Question: Many sources, e.g. <URL>, claim the key of a dictionary can be of many data types beyond string. However, when I tried integers and dates as keys, it fails. Can someone explain?
I tried the answer of @Tim Williams below, it works. What I had before was
'''
Private Sub trial()
Dim dict As New Dictionary
dt = 1
'vols.marketDate = Date
dict.Add dt, 4 'vols
c = dict(dt)
End Sub
'''
Does my way of defining a dictionary make a difference compared to that of @Tim Williams?
---
The second part of my question has to do with the value of a dictionary. I ran the following VBA code, attempting to use a user defined structure as the value of a diction, and encountered the error message:

'''
Public Type volSurface
marketDate As Date
End Type
Private Sub trial()
Dim dict As New Dictionary, vols As volSurface
dt = 1
vol.marketDate = Date
dict.Add dt, vols
c = dict(dt)
End Sub
'''
Does this mean I can not use a structure as a value in a dictionary or there is something else I did wrong? If it is the latter case, how can I remedy it?
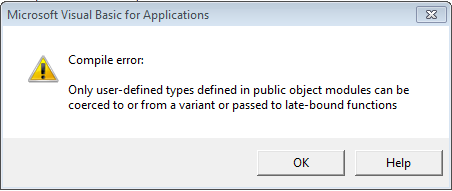
Answer: No problem here:
'''
Sub Tester()
Dim d, k
Set d = CreateObject("scripting.dictionary")
d.Add 1, 1
d.Add "a", 2
d.Add #1/2/1978#, 3
d.Add CDbl(66), 4
d.Add CSng(99), 5
d.Add True, 6
For Each k In d.keys
Debug.Print TypeName(k), k, d(k)
Next k
End Sub
'''
Output:
'''
Integer 1 1
String a 2
Date 1/2/1978 3
Double 66 4
Single 99 5
Boolean True 6
'''
If there's specific code you're having a problem with, the add that to your question.